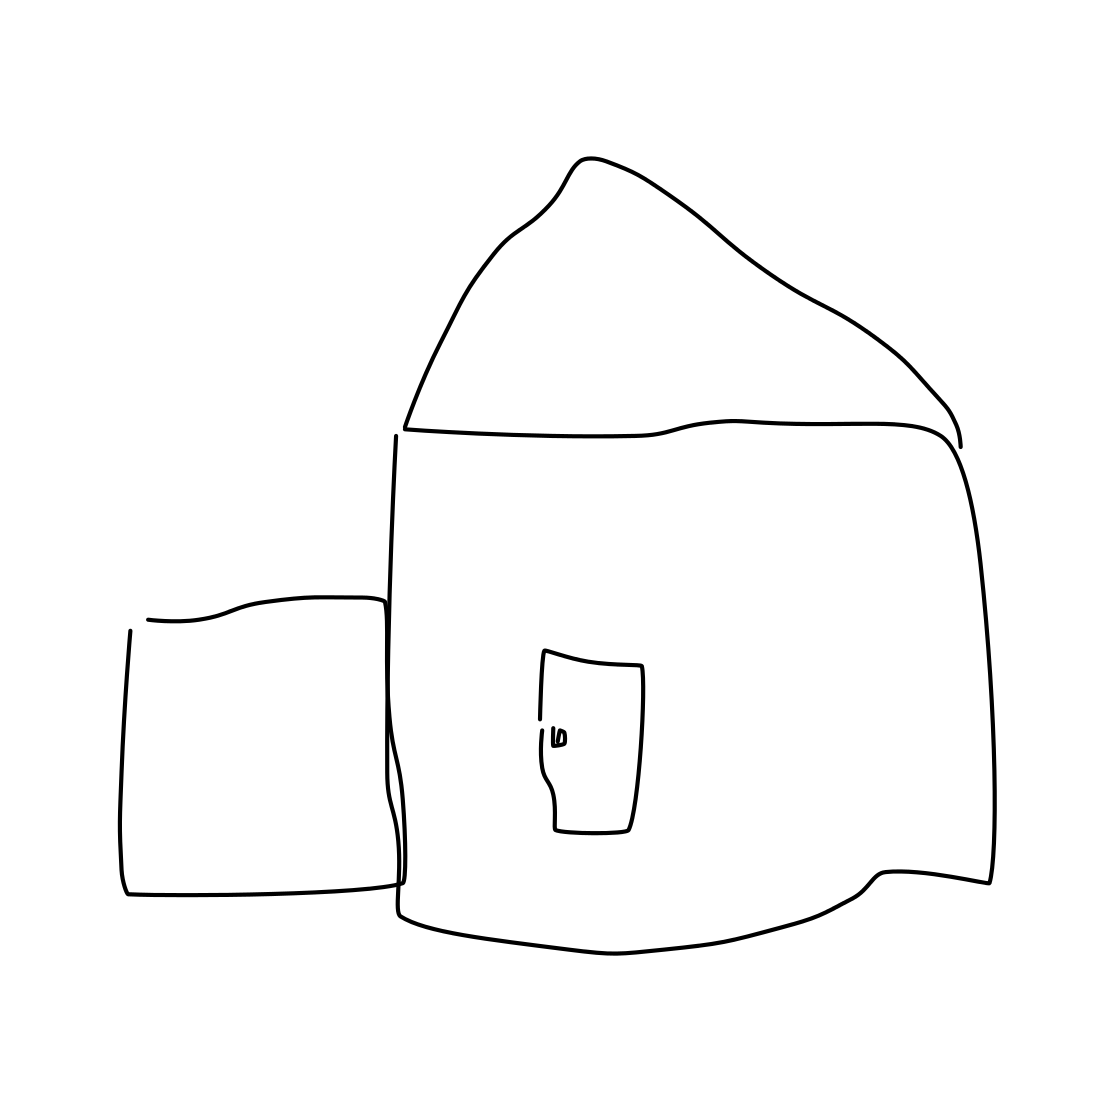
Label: house